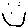
Label: smiley face